Question: I got an incompatible type error for the below code:
'''
class TabsPagerAdapter extends FragmentPagerAdapter {
public TabsPagerAdapter(FragmentManager fm) {
super(fm);
}
@Override
public Fragment getItem(int i) {
switch (i) {
case 0:
RequestsFragment requestFragment = new RequestsFragment();
return requestFragment;
case 1:
ChatsFragment chatsFragment = new ChatsFragment();
return chatsFragment;
case 2:
FriendsFragment friendsFragment = new FriendsFragment();
return friendsFragment;
default:
return null;
}
}
@Override
public int getCount () {
return 3;
}
public CharSequence getPageTitle(int position) {
switch (position) {
case 0:
return "Requests";
case 1:
return "Chats";
case 2:
return "Friends";
default:
return null;
}
}
}
'''
See the image below:

Can anyone please help me to get out from this error? And how to resolve it.
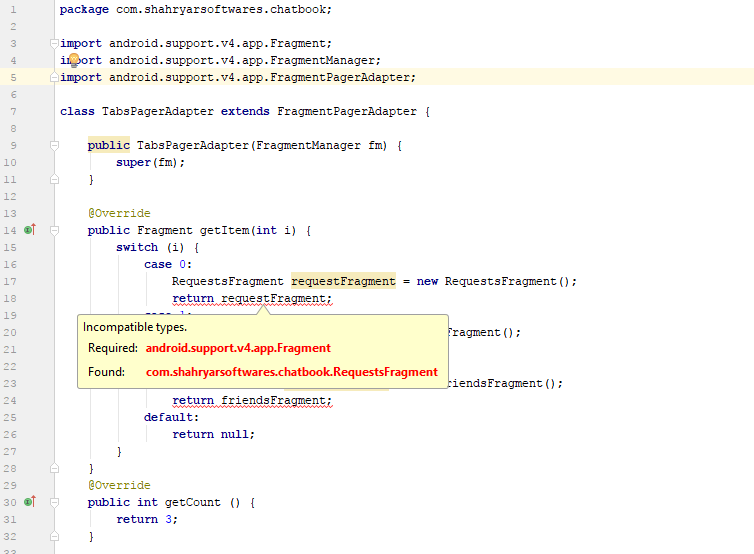
Answer: Make your class 'RequestsFragment' extend the class 'Fragment' from the package 'android.support.v4.app'.
If you have already extended the 'Fragment' class, check the import statements and make sure there is
'''
import android.support.v4.app.Fragment;
'''
and not
'''
import android.app.Fragment;
'''